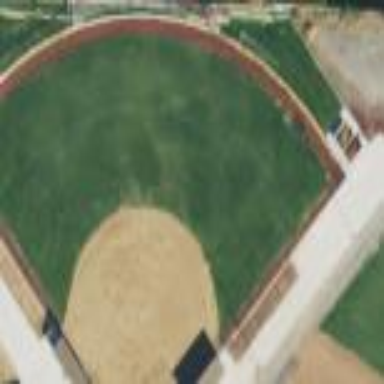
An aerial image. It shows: Baseball pitch for leisure and sports activities.